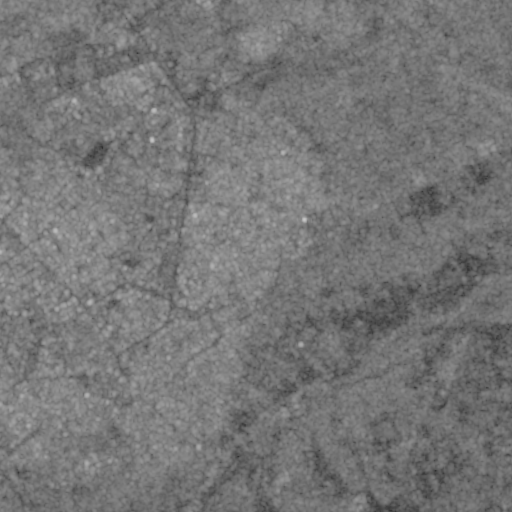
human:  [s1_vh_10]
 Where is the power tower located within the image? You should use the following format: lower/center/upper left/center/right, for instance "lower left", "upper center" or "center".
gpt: The power tower is located in the upper left of the image.
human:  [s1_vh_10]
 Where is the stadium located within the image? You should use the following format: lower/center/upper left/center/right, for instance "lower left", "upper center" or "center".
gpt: The stadium is located in the upper left of the image.
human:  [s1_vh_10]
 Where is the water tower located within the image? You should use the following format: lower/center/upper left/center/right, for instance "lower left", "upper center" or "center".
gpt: The water tower is located in the upper left of the image.
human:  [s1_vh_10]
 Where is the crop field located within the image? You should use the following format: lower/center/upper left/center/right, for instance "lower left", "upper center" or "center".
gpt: There is no crop field in the image.

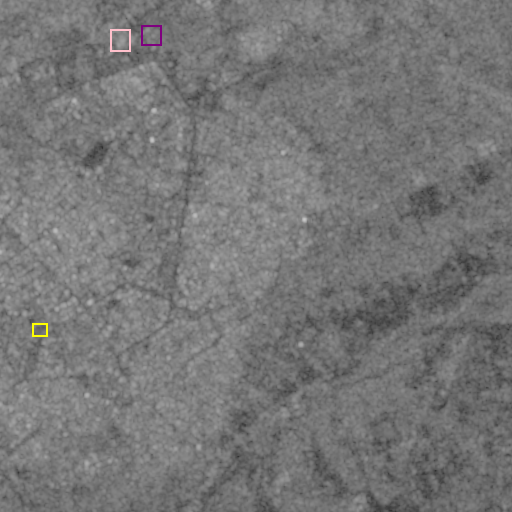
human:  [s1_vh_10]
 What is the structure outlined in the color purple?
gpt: The structure outlined in purple is a gas station.
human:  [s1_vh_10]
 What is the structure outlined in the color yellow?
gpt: The structure outlined in yellow is a park.
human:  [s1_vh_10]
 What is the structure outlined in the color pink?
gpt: The structure outlined in pink is a power substation.
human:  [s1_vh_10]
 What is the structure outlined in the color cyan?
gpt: There is no cyan outline.